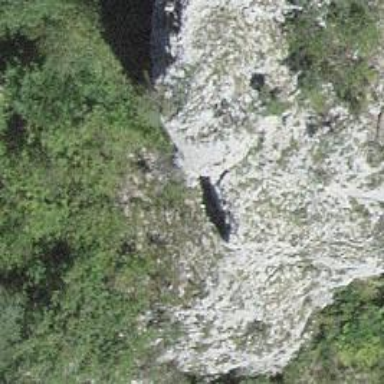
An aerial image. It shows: Natural cliff.